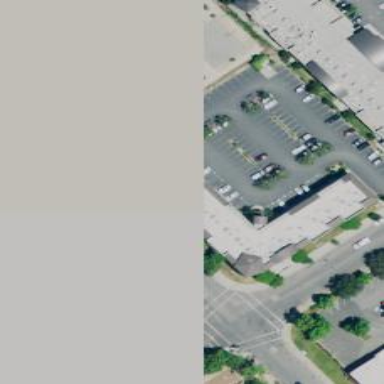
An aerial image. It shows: Pharmacy providing healthcare services.